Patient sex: M
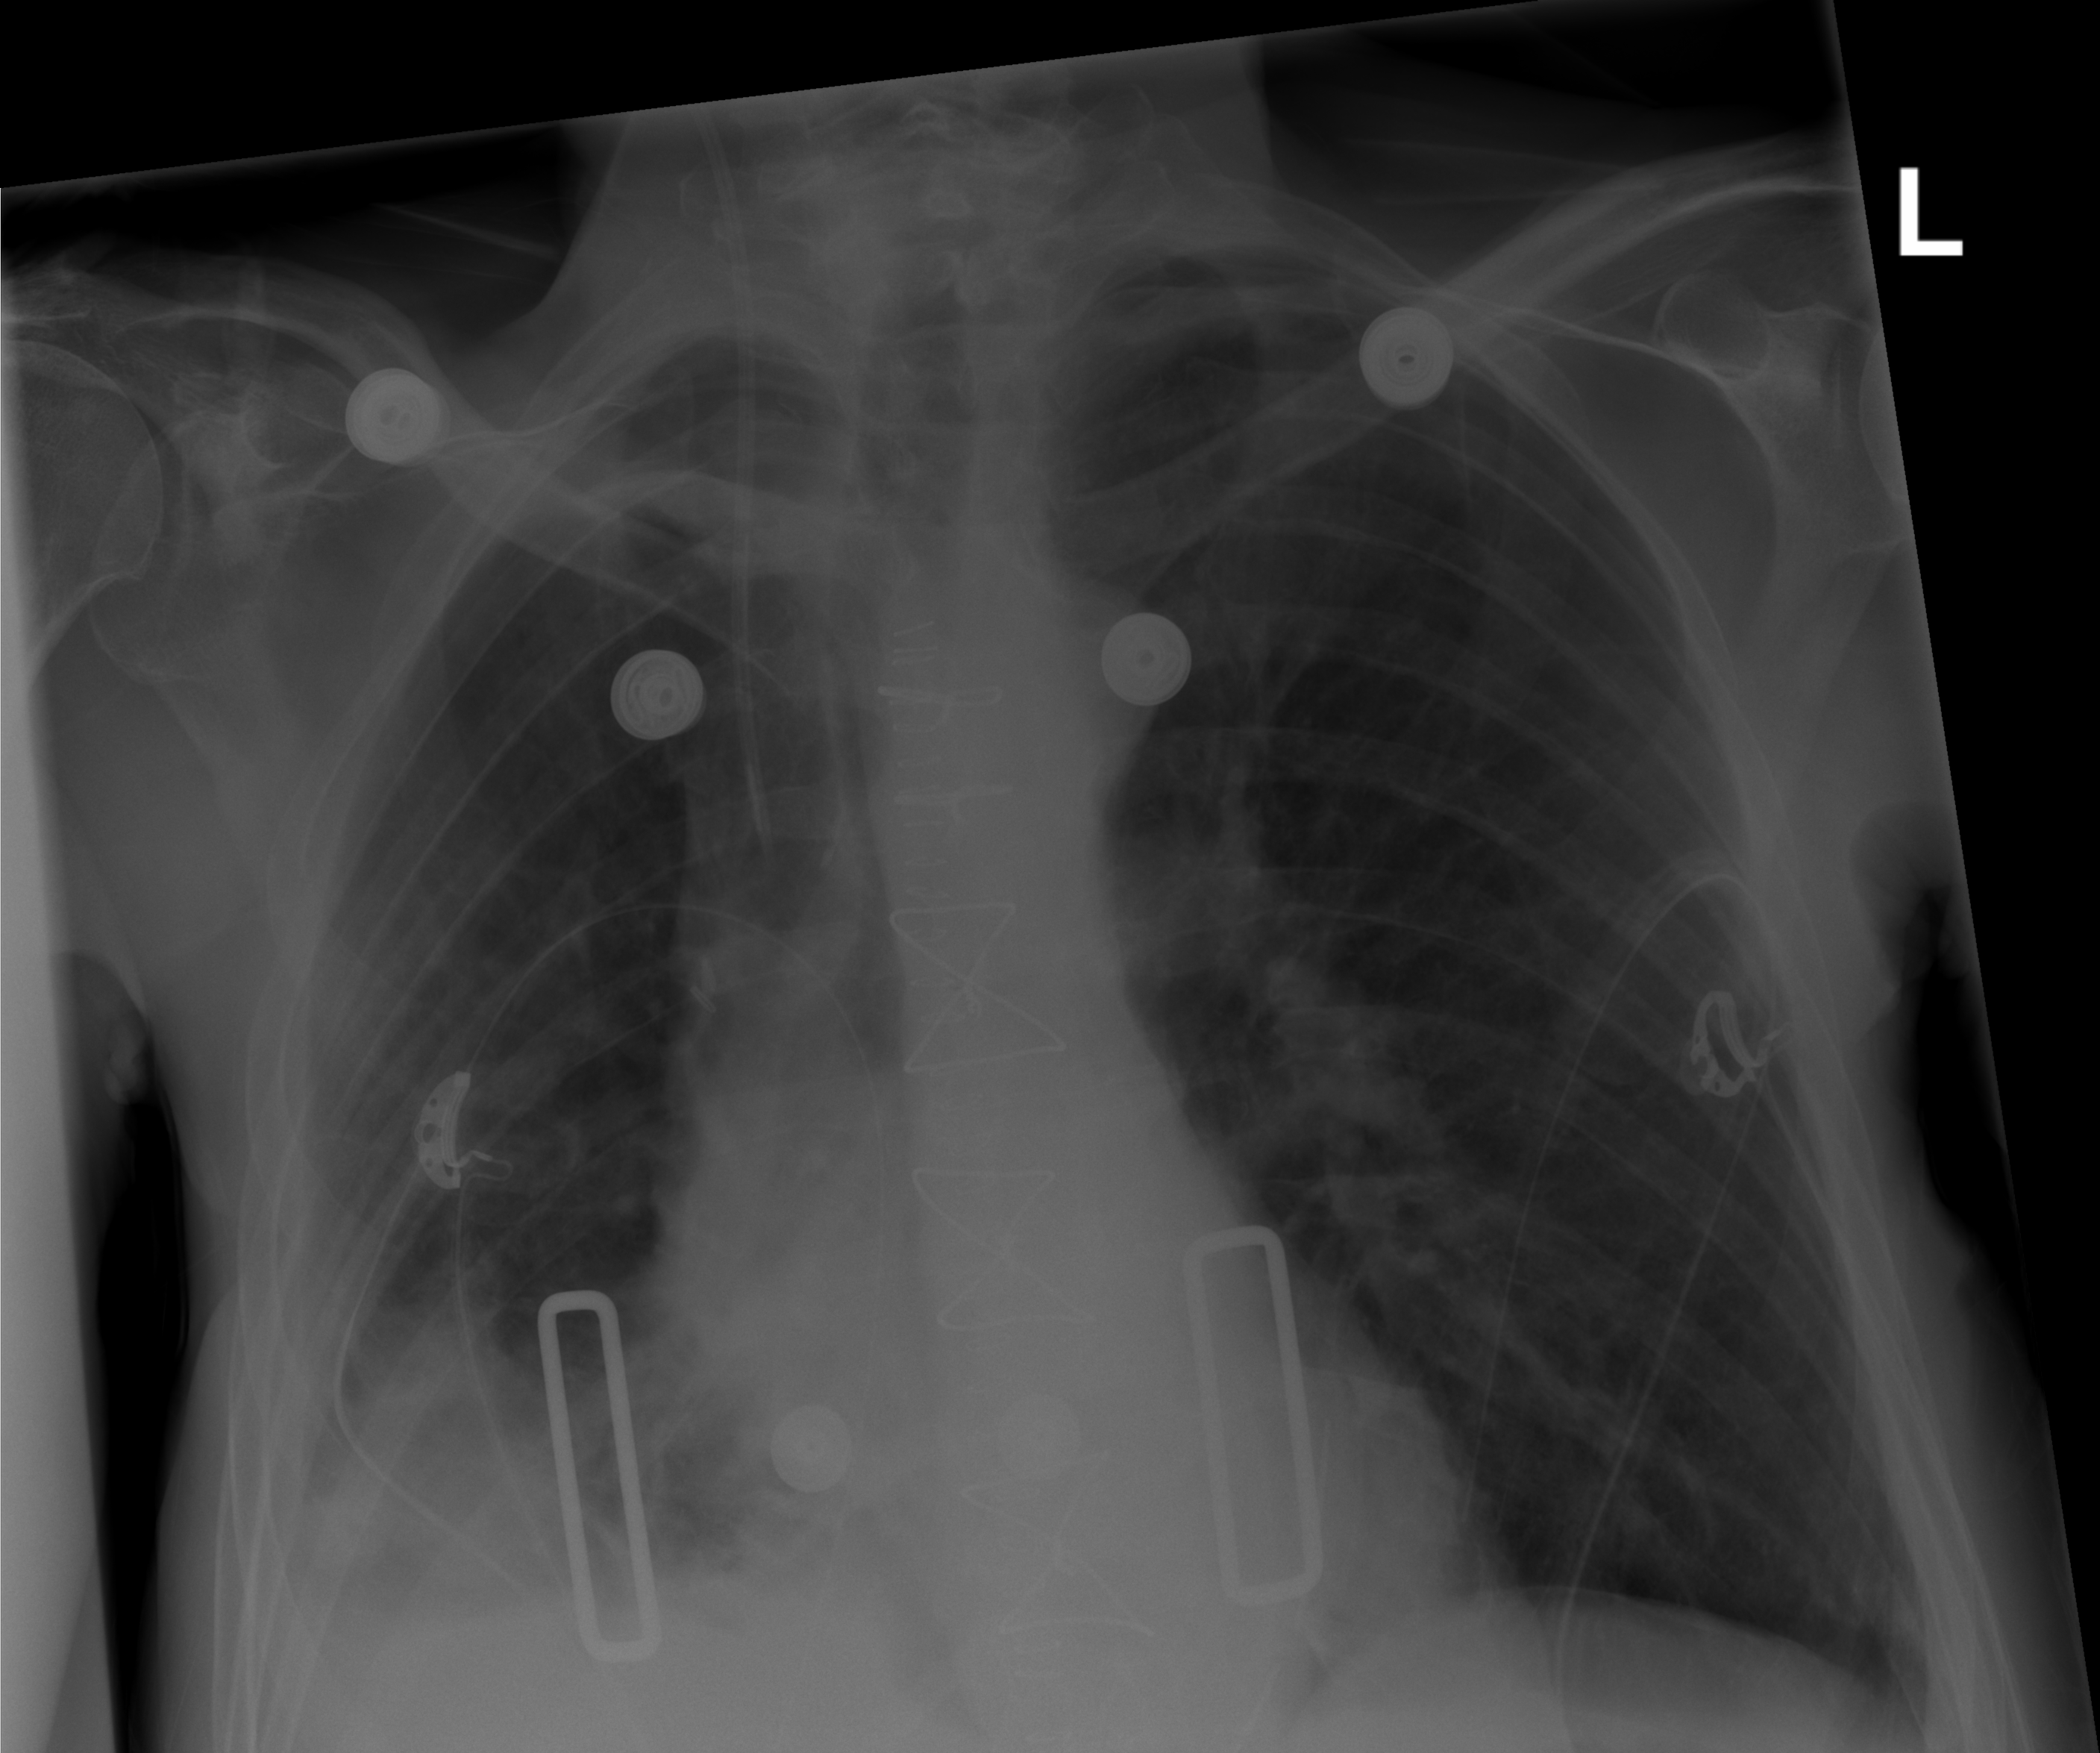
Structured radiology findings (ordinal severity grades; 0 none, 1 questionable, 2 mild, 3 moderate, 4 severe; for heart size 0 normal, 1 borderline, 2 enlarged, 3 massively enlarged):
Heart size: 0
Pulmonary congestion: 0
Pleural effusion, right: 2
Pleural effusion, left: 0
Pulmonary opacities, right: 2
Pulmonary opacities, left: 0
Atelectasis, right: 2
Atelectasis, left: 0